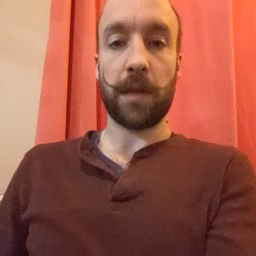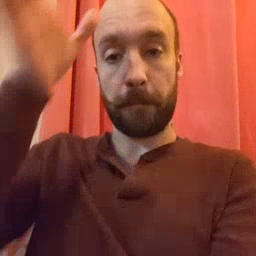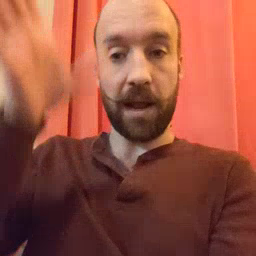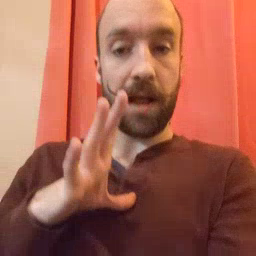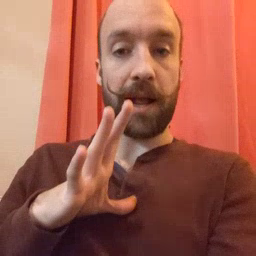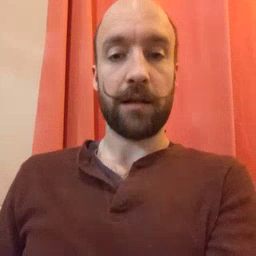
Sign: man